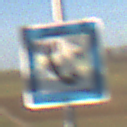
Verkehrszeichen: Fernsprecher
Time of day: MorningAfternoon
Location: Outdoor (Nature)
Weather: Clear
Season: Winter
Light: Natural